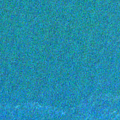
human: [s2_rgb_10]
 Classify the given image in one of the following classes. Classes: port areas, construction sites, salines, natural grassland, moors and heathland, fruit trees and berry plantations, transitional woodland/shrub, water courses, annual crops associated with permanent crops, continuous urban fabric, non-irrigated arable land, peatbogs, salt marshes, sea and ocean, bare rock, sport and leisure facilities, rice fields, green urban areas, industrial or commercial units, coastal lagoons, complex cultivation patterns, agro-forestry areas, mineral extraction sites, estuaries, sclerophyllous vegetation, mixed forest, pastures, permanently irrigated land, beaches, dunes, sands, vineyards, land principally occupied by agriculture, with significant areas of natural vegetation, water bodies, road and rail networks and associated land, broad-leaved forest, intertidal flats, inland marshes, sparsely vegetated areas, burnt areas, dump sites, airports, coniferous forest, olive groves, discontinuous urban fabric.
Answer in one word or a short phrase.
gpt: sea and ocean